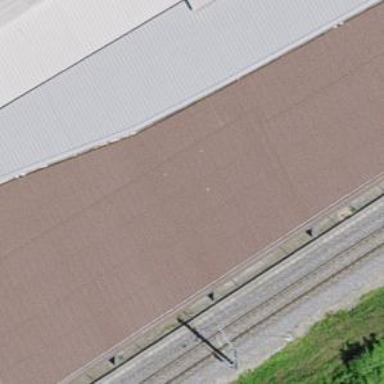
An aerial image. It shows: Single-track electrified railway service yard with contact line for trains.